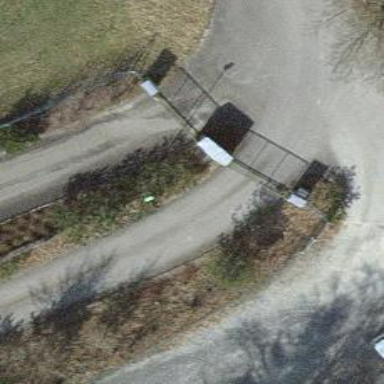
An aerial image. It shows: Gate.